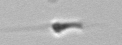
Label: flagellate_morphotype3